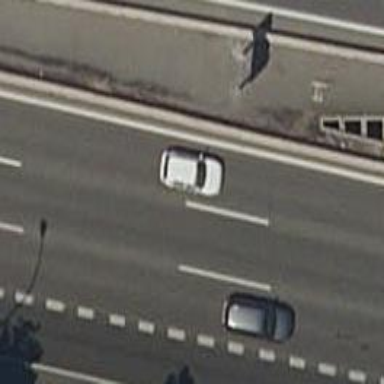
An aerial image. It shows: Tunnel under motorway link.